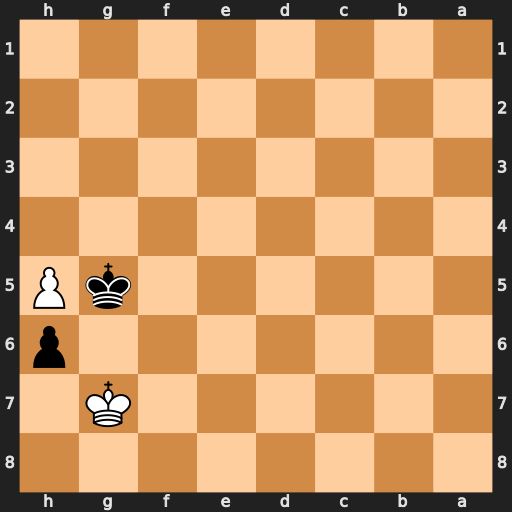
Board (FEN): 8/6K1/7p/6kP/8/8/8/8
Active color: b
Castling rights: -
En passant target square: -
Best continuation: Kxh5 Kf6 Kg4